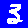
Digit: 3